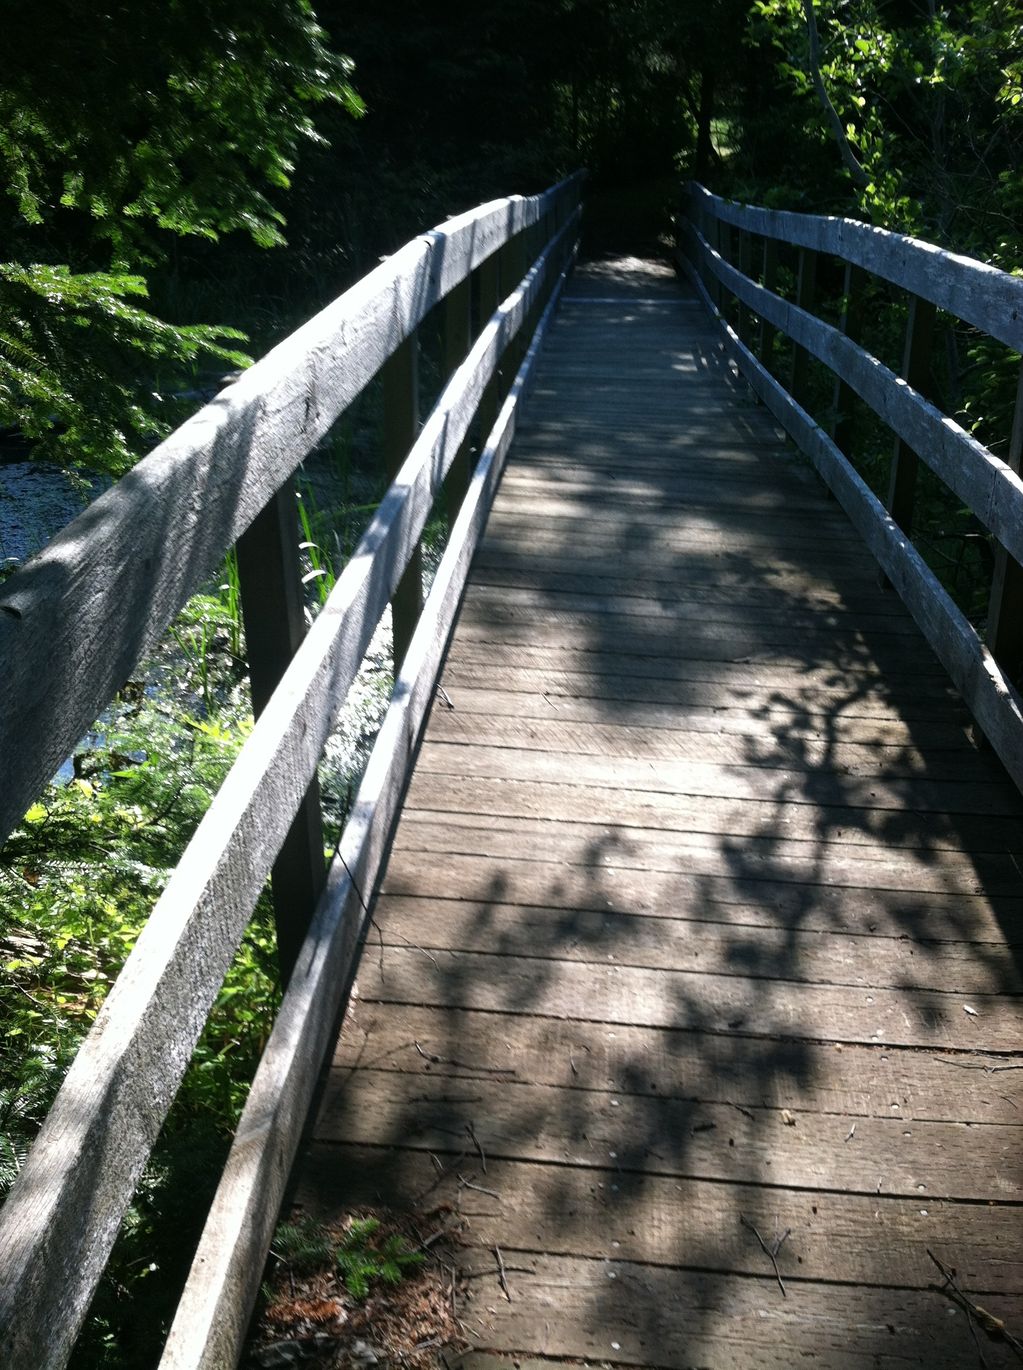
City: charlottetown